Question: I have been working on a basic tile engine for a project of mine and have managed to get it to a fairly functional state. However one main problem is that when I run the code, the tiles will always start to draw at (16, 0) rather than (0, 0):
'''
int row = 0, column = 0;
for (int x = 1; x < array.Length; x++) {
if (x % 32 == 0 && x != 0)
row++;
if (column >= 31)
column = 0;
else
column++;
Tile newTile = new Tile();
newTile.tileSheet = tileSheet;
newTile.tilePos = new Vector2(column * 16, row * 16);
if (array[x] == Color.Black) {
newTile.tileType = 0;
newTile.tileSource = new Rectangle(0, 0, 16, 16);
}
else {
newTile.tileType = 1;
newTile.tileSource = new Rectangle(16, 0, 16, 16);
}
tileList.Add(newTile);
}
'''
And a picture of the problem:

I know I start at x = 1 for my for() loop, but even when counteracting this with if ((x - 1) ...) it does not work. I am really stumped.
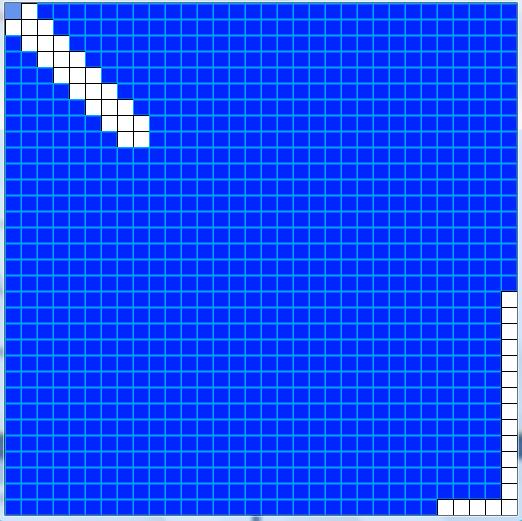
Answer: That's because you say
'''
if (column >= 31)
column = 0;
else
column++;
'''
Because of this, the first column is 1.
I wonder, why you do the loop this way. It is really hard to read and even harder to debug as you learned. Why don't you use nested for loops?
'''
for(int row = 0; row < height; ++row)
for(int column = 0; column < width; ++column)
{
//add the tiles
}
'''